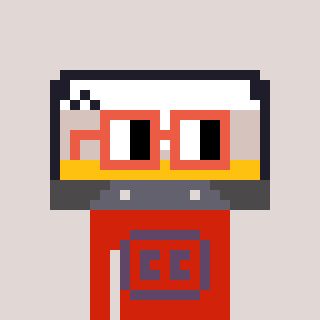
a pixel art character with square orange glasses, a cassette tape-shaped head and a red-colored body on a warm background